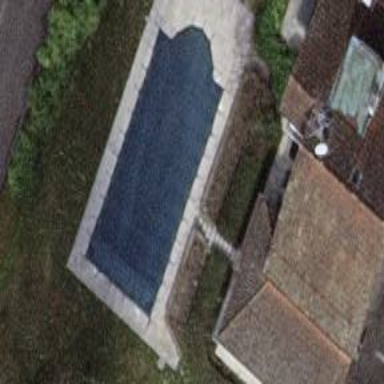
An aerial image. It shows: Swimming pool located in leisure land.